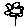
Label: flower